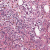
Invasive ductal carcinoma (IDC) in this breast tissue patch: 0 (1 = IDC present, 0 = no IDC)